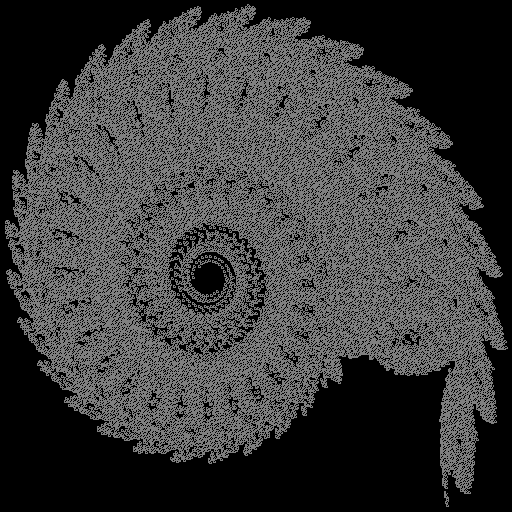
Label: ammonite